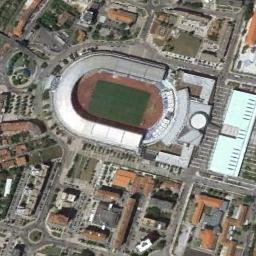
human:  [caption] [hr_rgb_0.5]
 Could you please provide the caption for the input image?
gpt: The stadium is next to some buildings and trees .

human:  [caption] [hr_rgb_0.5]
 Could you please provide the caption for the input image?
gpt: Oval stadium built in the middle of a residential area .

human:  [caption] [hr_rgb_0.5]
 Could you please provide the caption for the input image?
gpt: There are many buildings of different shapes and sizes next to the stadium .

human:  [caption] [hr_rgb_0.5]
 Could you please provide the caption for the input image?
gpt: The stadium has a blue roof on three sides and a red roof on the other side .

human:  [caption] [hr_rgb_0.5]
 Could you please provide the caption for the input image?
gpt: There are many orange buildings around the stadium .